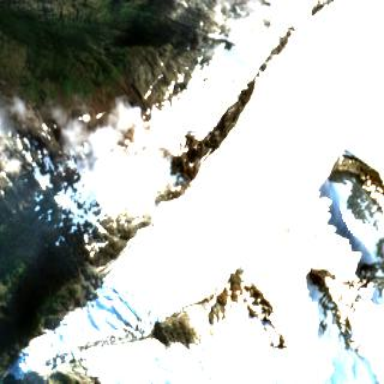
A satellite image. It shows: Valley glacier surrounded by moraine.